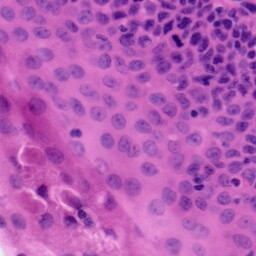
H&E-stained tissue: Tonsil